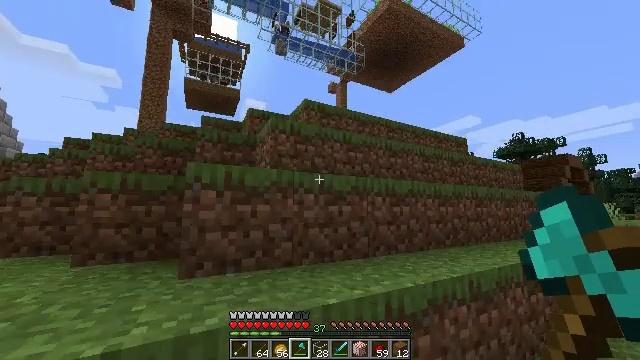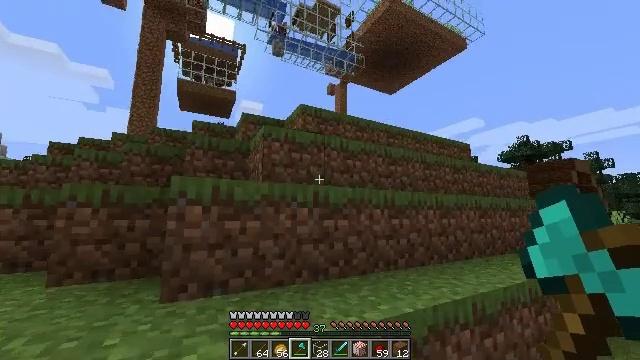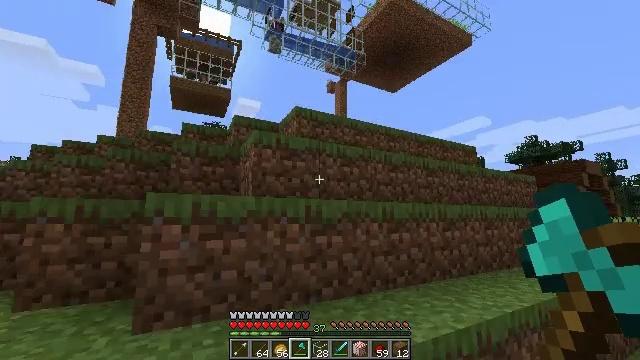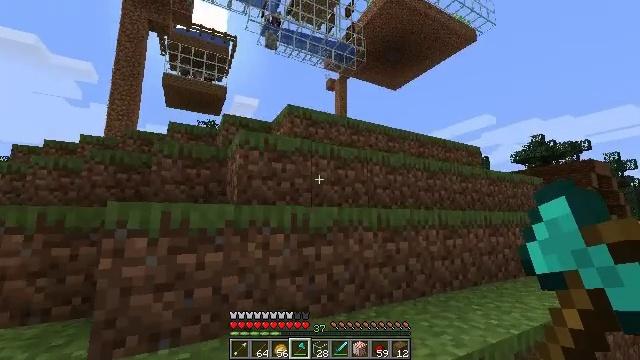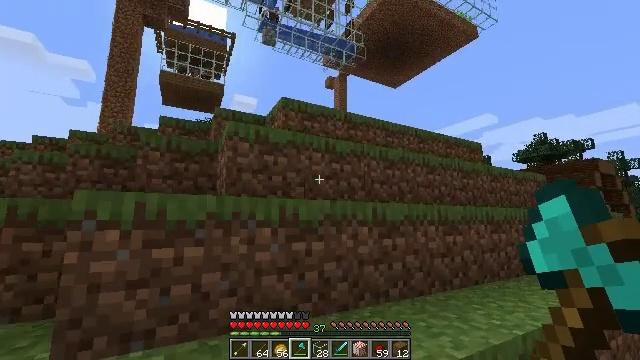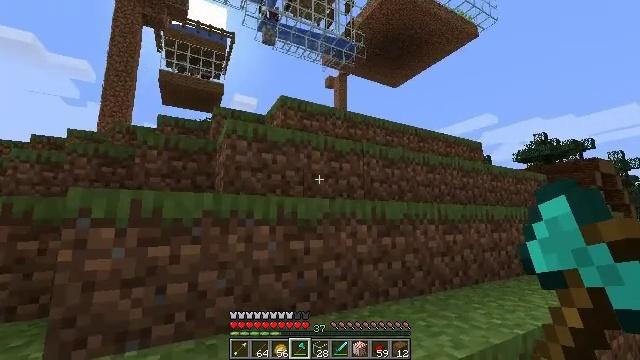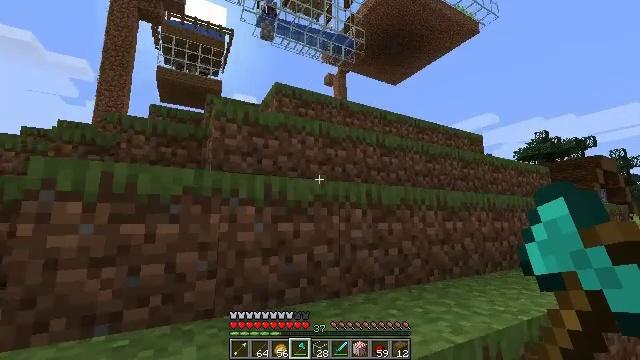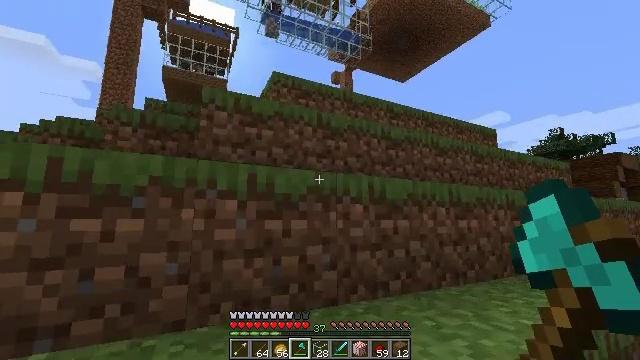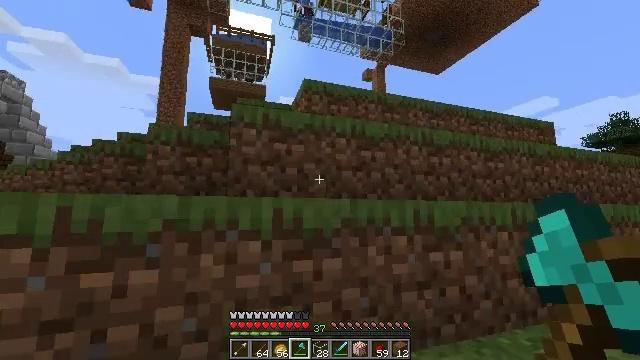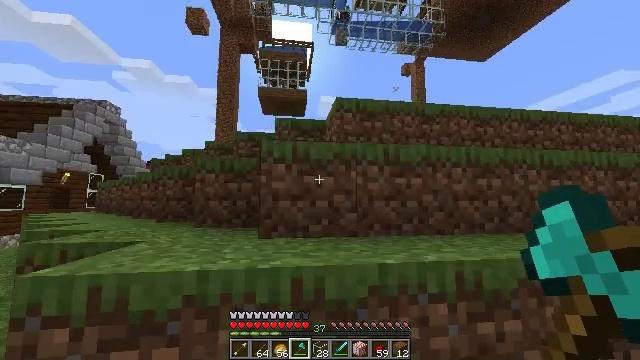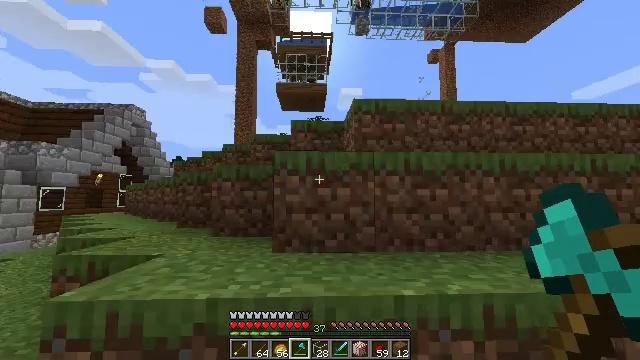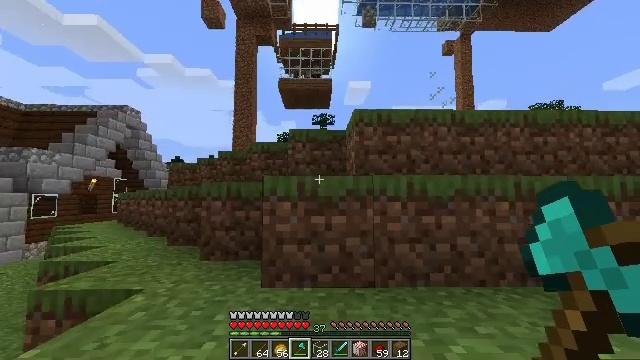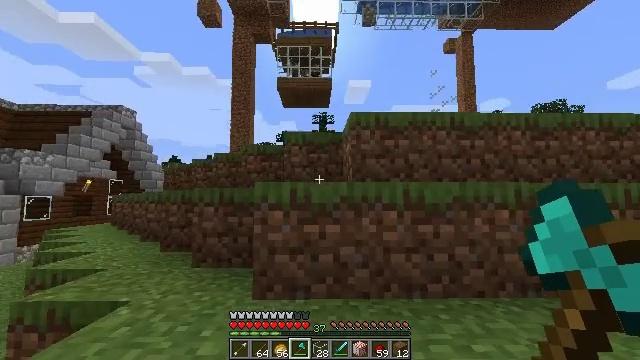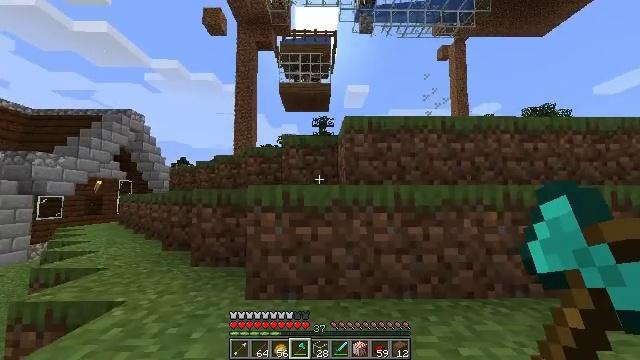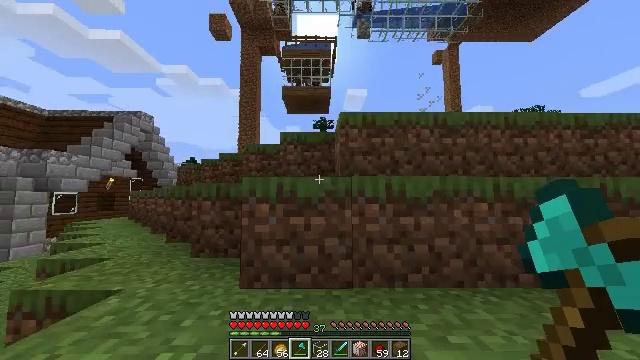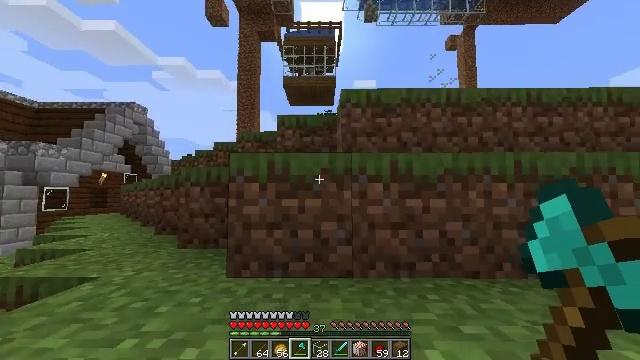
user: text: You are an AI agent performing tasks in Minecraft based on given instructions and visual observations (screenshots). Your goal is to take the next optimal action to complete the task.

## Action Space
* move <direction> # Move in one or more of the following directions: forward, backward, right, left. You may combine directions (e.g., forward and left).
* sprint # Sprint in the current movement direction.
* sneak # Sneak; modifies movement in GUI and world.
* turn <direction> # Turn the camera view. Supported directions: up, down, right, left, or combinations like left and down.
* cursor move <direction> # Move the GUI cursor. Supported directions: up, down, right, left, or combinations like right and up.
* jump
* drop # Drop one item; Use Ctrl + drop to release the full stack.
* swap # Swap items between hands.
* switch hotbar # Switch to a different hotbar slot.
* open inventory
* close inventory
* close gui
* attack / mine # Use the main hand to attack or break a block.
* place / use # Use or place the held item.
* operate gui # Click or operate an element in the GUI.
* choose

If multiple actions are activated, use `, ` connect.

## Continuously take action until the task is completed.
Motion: motion action
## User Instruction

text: Break the spruce slab from a structure.
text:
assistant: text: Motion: move forward, jump
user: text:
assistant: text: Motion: move forward, jump
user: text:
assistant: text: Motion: move forward, jump
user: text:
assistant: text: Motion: move forward, jump
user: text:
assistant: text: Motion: move forward, jump
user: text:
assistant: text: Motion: move forward, jump
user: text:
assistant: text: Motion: move forward, sprint, turn left, jump
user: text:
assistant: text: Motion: move forward, sprint, turn left and down, jump
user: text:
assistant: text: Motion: move forward, sprint, turn left and down, jump
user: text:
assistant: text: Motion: move forward, sprint, turn left and down, jump
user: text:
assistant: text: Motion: move forward, turn left, jump
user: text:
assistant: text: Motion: move forward, jump
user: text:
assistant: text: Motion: move forward, jump
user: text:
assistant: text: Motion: move forward, jump
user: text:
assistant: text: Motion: move forward, turn left, jump
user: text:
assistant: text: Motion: move forward, jump
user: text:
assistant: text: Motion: move forward, jump
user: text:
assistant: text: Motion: move forward, jump
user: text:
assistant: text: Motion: move forward, sprint, turn down, jump
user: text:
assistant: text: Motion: move forward, sprint, jump
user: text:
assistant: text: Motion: move forward, sprint, turn right and down, jump
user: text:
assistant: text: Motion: move forward, turn right and down, jump
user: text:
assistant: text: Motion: move forward, turn down, jump
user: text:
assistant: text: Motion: move forward, jump
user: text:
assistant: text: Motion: move forward, turn down, jump
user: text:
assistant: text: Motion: move forward, jump
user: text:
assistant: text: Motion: move forward, jump
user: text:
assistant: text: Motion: move forward, jump
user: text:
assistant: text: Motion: move forward, sprint, jump
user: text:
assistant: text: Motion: move forward, sprint, jump